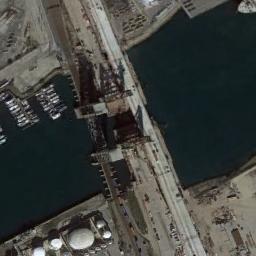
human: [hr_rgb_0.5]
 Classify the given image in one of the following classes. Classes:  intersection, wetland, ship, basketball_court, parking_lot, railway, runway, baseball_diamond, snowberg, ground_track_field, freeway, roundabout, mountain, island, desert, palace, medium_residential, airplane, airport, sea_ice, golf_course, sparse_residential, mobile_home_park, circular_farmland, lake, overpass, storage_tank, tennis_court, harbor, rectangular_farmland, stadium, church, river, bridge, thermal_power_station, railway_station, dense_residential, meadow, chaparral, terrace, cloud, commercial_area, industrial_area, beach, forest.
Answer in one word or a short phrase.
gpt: bridge